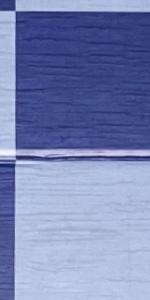
Label: Empty